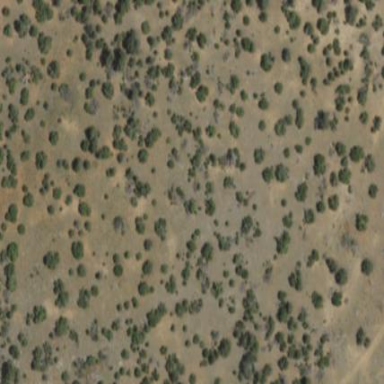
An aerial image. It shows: Area covered in scrub vegetation.